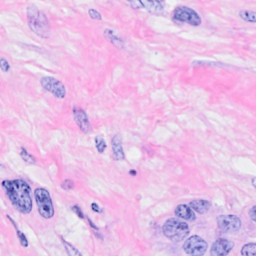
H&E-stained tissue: Breast